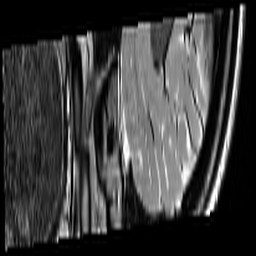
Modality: T2w
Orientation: sagittal
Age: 21
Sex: female
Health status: ill
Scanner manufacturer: siemens
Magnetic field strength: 3 T
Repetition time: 5 s
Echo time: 0.085 s